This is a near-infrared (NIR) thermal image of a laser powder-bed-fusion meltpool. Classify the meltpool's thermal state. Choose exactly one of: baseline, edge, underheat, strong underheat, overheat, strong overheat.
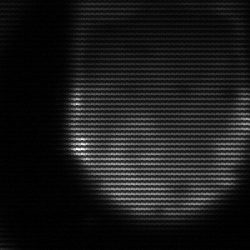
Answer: edge